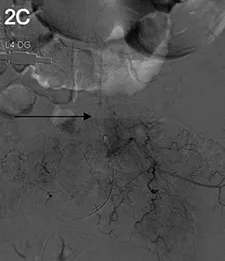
Second medullar angiographies performed on the patient. Draining in the spinal vein. And corresponding to the dural arteriovenous fistula.
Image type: radiology (x_ray)